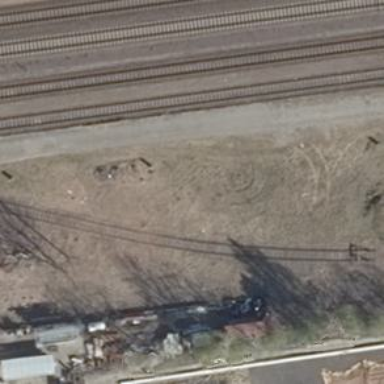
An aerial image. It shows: Railway spur service.